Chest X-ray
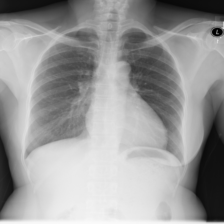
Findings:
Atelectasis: negative
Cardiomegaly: negative
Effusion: negative
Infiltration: negative
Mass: negative
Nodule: negative
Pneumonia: negative
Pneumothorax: negative
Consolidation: negative
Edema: negative
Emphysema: negative
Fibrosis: negative
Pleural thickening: negative
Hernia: negative